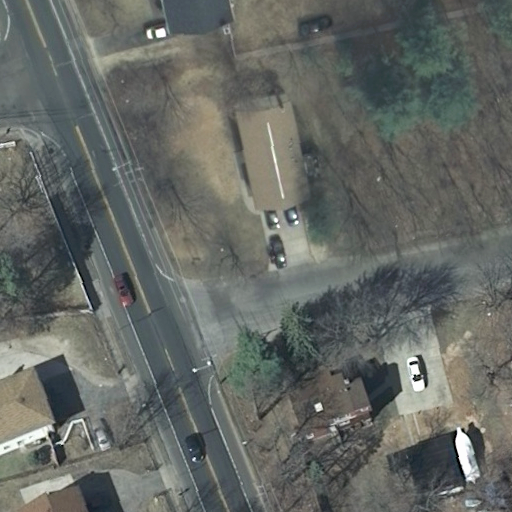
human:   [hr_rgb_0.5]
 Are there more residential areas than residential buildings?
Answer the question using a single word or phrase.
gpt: no

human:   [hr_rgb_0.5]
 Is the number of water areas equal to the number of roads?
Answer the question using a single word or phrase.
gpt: no

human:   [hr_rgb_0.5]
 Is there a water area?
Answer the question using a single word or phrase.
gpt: no

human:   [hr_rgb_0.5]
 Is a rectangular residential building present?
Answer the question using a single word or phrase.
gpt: yes

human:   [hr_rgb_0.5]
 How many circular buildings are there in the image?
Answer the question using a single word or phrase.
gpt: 0

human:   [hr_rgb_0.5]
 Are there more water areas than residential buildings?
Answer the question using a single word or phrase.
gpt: no

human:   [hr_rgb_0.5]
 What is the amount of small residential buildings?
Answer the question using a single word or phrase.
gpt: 0

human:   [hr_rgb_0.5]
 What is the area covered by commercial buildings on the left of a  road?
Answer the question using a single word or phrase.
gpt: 0m2

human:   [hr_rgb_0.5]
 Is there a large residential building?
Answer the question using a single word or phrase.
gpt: no

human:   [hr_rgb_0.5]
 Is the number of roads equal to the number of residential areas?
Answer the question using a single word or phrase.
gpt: no

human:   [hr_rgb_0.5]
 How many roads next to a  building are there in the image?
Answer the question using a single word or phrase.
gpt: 3

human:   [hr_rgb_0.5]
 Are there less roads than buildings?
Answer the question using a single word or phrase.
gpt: yes

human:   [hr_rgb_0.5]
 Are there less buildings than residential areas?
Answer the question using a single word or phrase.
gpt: no

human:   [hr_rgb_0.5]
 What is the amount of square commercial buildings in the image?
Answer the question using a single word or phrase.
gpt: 0

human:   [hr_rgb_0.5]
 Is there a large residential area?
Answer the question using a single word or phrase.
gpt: yes

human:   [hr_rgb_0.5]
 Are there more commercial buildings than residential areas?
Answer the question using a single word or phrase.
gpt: no

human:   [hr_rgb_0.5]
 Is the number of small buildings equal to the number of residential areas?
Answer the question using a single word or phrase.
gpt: yes

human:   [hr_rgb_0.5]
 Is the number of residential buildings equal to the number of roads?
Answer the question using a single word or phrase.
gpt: no

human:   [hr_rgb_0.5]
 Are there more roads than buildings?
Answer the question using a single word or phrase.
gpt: no

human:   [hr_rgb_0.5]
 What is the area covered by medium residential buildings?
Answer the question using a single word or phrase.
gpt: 870m2

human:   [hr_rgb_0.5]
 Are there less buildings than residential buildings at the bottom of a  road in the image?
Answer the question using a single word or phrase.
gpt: no

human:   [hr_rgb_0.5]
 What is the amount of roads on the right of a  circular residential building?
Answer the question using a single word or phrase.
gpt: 0

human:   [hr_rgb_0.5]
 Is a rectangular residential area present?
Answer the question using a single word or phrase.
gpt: yes

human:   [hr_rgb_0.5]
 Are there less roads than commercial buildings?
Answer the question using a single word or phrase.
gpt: no

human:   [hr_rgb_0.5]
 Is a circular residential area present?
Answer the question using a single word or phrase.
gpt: no

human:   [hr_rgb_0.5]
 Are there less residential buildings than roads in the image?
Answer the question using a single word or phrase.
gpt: no

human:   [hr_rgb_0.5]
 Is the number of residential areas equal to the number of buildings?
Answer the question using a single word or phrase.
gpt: no

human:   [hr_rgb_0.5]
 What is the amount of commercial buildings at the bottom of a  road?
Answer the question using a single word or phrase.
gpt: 0

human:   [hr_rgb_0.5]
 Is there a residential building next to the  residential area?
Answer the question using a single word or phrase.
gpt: yes

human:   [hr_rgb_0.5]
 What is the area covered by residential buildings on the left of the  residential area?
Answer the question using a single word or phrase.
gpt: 0m2

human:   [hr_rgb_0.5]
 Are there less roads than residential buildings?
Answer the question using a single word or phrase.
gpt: yes

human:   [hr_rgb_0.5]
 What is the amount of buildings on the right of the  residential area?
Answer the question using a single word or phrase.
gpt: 6

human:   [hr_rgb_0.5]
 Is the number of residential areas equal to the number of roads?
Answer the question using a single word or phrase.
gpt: no

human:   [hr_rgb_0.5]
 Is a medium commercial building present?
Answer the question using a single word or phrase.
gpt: no

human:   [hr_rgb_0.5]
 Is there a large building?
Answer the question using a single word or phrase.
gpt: no

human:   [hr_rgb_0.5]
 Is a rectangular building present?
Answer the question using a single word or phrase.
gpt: yes